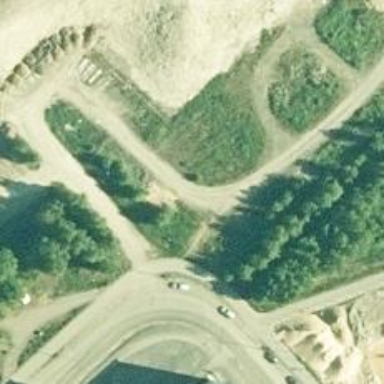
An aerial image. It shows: Track road.